Question: I work with bootstrap 3 and design mega menu navigation.
HTML:
'''
<div class="container">
<nav class="navbar navbar-default">
<div class="navbar-header">
<button class="navbar-toggle" type="button" data-toggle="collapse" data-target=".js-navbar-collapse"> <span class="sr-only">Toggle navigation</span>
<span class="icon-bar"></span>
<span class="icon-bar"></span>
<span class="icon-bar"></span>
</button> <a class="navbar-brand" href="#">MegaMenu</a>
</div>
<div class="collapse navbar-collapse js-navbar-collapse">
<ul class="nav navbar-nav">
<li class="dropdown mega-dropdown"> <a href="#" class="dropdown-toggle" data-toggle="dropdown">Collection <span class="glyphicon glyphicon-chevron-down pull-right"></span></a>
<ul class="dropdown-menu mega-dropdown-menu row">
<li class="col-sm-3">
<ul>
<li class="dropdown-header">New in Stores</li>
<div id="myCarousel" class="carousel slide" data-ride="carousel">
<div class="carousel-inner">
<div class="item active"> <a href="#"><img src="http://placehold.it/254x150/3498db/f5f5f5/&text=New+Collection" class="img-responsive" alt="product 1"></a>
<h4><small>Summer dress floral prints</small></h4>
<button class="btn btn-primary" type="button">49,99 EUR</button>
<button href="#" class="btn btn-default" type="button"><span class="glyphicon glyphicon-heart"></span> Add to Wishlist</button>
</div>
<!-- End Item -->
<div class="item"> <a href="#"><img src="http://placehold.it/254x150/ef5e55/f5f5f5/&text=New+Collection" class="img-responsive" alt="product 2"></a>
<h4><small>Gold sandals with shiny touch</small></h4>
<button class="btn btn-primary" type="button">9,99 EUR</button>
<button href="#" class="btn btn-default" type="button"><span class="glyphicon glyphicon-heart"></span> Add to Wishlist</button>
</div>
<!-- End Item -->
<div class="item"> <a href="#"><img src="http://placehold.it/254x150/2ecc71/f5f5f5/&text=New+Collection" class="img-responsive" alt="product 3"></a>
<h4><small>Denin jacket stamped</small></h4>
<button class="btn btn-primary" type="button">49,99 EUR</button>
<button href="#" class="btn btn-default" type="button"><span class="glyphicon glyphicon-heart"></span> Add to Wishlist</button>
</div>
<!-- End Item -->
</div>
<!-- End Carousel Inner -->
</div>
<!-- /.carousel -->
<li class="divider"></li>
<li><a href="#">View all Collection <span class="glyphicon glyphicon-chevron-right pull-right"></span></a>
</li>
</ul>
</li>
<li class="col-sm-3">
<ul>
<li class="dropdown-header">Dresses</li>
<li><a href="#">Unique Features</a>
</li>
<li><a href="#">Image Responsive</a>
</li>
<li><a href="#">Auto Carousel</a>
</li>
<li><a href="#">Newsletter Form</a>
</li>
<li><a href="#">Four columns</a>
</li>
<li class="divider"></li>
<li class="dropdown-header">Tops</li>
<li><a href="#">Good Typography</a>
</li>
</ul>
</li>
<li class="col-sm-3">
<ul>
<li class="dropdown-header">Jackets</li>
<li><a href="#">Easy to customize</a>
</li>
<li><a href="#">Glyphicons</a>
</li>
<li><a href="#">Pull Right Elements</a>
</li>
<li class="divider"></li>
<li class="dropdown-header">Pants</li>
<li><a href="#">Coloured Headers</a>
</li>
<li><a href="#">Primary Buttons & Default</a>
</li>
<li><a href="#">Calls to action</a>
</li>
</ul>
</li>
<li class="col-sm-3">
<ul>
<li class="dropdown-header">Accessories</li>
<li><a href="#">Default Navbar</a>
</li>
<li><a href="#">Lovely Fonts</a>
</li>
<li><a href="#">Responsive Dropdown </a>
</li>
<li class="divider"></li>
<li class="dropdown-header">Newsletter</li>
<form class="form" role="form">
<div class="form-group">
<label class="sr-only" for="email">Email address</label>
<input type="email" class="form-control" id="email" placeholder="Enter email">
</div>
<button type="submit" class="btn btn-primary btn-block">Sign in</button>
</form>
</ul>
</li>
</ul>
</li>
</ul>
<ul class="nav navbar-nav">
<li class="dropdown mega-dropdown"> <a href="#" class="dropdown-toggle" data-toggle="dropdown">Collection 2<span class="glyphicon glyphicon-chevron-down pull-right"></span></a>
<ul class="dropdown-menu mega-dropdown-menu row">
<li class="col-sm-3">
<ul>
<li class="dropdown-header">New in Stores</li>
<div id="myCarousel" class="carousel slide" data-ride="carousel">
<div class="carousel-inner">
<div class="item active"> <a href="#"><img src="http://placehold.it/254x150/3498db/f5f5f5/&text=New+Collection" class="img-responsive" alt="product 1"></a>
<h4><small>Summer dress floral prints</small></h4>
<button class="btn btn-primary" type="button">49,99 EUR</button>
<button href="#" class="btn btn-default" type="button"><span class="glyphicon glyphicon-heart"></span> Add to Wishlist</button>
</div>
<!-- End Item -->
<div class="item"> <a href="#"><img src="http://placehold.it/254x150/ef5e55/f5f5f5/&text=New+Collection" class="img-responsive" alt="product 2"></a>
<h4><small>Gold sandals with shiny touch</small></h4>
<button class="btn btn-primary" type="button">9,99 EUR</button>
<button href="#" class="btn btn-default" type="button"><span class="glyphicon glyphicon-heart"></span> Add to Wishlist</button>
</div>
<!-- End Item -->
<div class="item"> <a href="#"><img src="http://placehold.it/254x150/2ecc71/f5f5f5/&text=New+Collection" class="img-responsive" alt="product 3"></a>
<h4><small>Denin jacket stamped</small></h4>
<button class="btn btn-primary" type="button">49,99 EUR</button>
<button href="#" class="btn btn-default" type="button"><span class="glyphicon glyphicon-heart"></span> Add to Wishlist</button>
</div>
<!-- End Item -->
</div>
<!-- End Carousel Inner -->
</div>
<!-- /.carousel -->
<li class="divider"></li>
<li><a href="#">View all Collection <span class="glyphicon glyphicon-chevron-right pull-right"></span></a>
</li>
</ul>
</li>
<li class="col-sm-3">
<ul>
<li class="dropdown-header">Dresses</li>
<li><a href="#">Unique Features</a>
</li>
<li><a href="#">Image Responsive</a>
</li>
<li><a href="#">Auto Carousel</a>
</li>
<li><a href="#">Newsletter Form</a>
</li>
<li><a href="#">Four columns</a>
</li>
<li class="divider"></li>
<li class="dropdown-header">Tops</li>
<li><a href="#">Good Typography</a>
</li>
</ul>
</li>
<li class="col-sm-3">
<ul>
<li class="dropdown-header">Jackets</li>
<li><a href="#">Easy to customize</a>
</li>
<li><a href="#">Glyphicons</a>
</li>
<li><a href="#">Pull Right Elements</a>
</li>
<li class="divider"></li>
<li class="dropdown-header">Pants</li>
<li><a href="#">Coloured Headers</a>
</li>
<li><a href="#">Primary Buttons & Default</a>
</li>
<li><a href="#">Calls to action</a>
</li>
</ul>
</li>
<li class="col-sm-3">
<ul>
<li class="dropdown-header">Accessories</li>
<li><a href="#">Default Navbar</a>
</li>
<li><a href="#">Lovely Fonts</a>
</li>
<li><a href="#">Responsive Dropdown </a>
</li>
<li class="divider"></li>
<li class="dropdown-header">Newsletter</li>
<form class="form" role="form">
<div class="form-group">
<label class="sr-only" for="email">Email address</label>
<input type="email" class="form-control" id="email" placeholder="Enter email">
</div>
<button type="submit" class="btn btn-primary btn-block">Sign in</button>
</form>
</ul>
</li>
</ul>
</li>
</ul>
</div>
<!-- /.nav-collapse -->
</nav>
</div>
'''
CSS:
'''
body {
font-family:'Open Sans', 'sans-serif';
background:#f0f0f0;
}
.navbar-nav>li>.dropdown-menu {
margin-top:20px;
border-top-left-radius:4px;
border-top-right-radius:4px;
}
.navbar-default .navbar-nav>li>a {
width:200px;
font-weight:bold;
}
.mega-dropdown {
position: static !important;
width:100%;
}
.mega-dropdown-menu {
padding: 20px 0px;
width: 100%;
box-shadow: none;
-webkit-box-shadow: none;
}
.mega-dropdown-menu:before {
content:"";
border-bottom: 15px solid #fff;
border-right: 17px solid transparent;
border-left: 17px solid transparent;
position: absolute;
top: -15px;
left: 285px;
z-index: 10;
}
.mega-dropdown-menu:after {
content:"";
border-bottom: 17px solid #ccc;
border-right: 19px solid transparent;
border-left: 19px solid transparent;
position: absolute;
top: -17px;
left: 283px;
z-index: 8;
}
.mega-dropdown-menu > li > ul {
padding: 0;
margin: 0;
}
.mega-dropdown-menu > li > ul > li {
list-style: none;
}
.mega-dropdown-menu > li > ul > li > a {
display: block;
padding: 3px 20px;
clear: both;
font-weight: normal;
line-height: 1.428571429;
color: #999;
white-space: normal;
}
.mega-dropdown-menu > li ul > li > a:hover, .mega-dropdown-menu > li ul > li > a:focus {
text-decoration: none;
color: #444;
background-color: #f5f5f5;
}
.mega-dropdown-menu .dropdown-header {
color: #428bca;
font-size: 18px;
font-weight:bold;
}
.mega-dropdown-menu form {
margin:3px 20px;
}
.mega-dropdown-menu .form-group {
margin-bottom: 3px;
}
'''
Now, i ahve two '<ul>' for navigation menu . in both i see one 'sub menu'. me mean is if i click in collection Or collection 2 i see one sub menu.
how do can i fix this ?
: 'click on collection and collection 2 u see one submenu bottom of collection not for collection 2.'

> Note: The Position of the arrow is to be changed. For both the dropdowns, the upward arrows indicate the same position. This position is to be changed like
1. First Dropdown: http://i.imgur.com/Vklu5c1.png
2. Second Dropdown: http://i.imgur.com/97Lhca3.png
<URL>
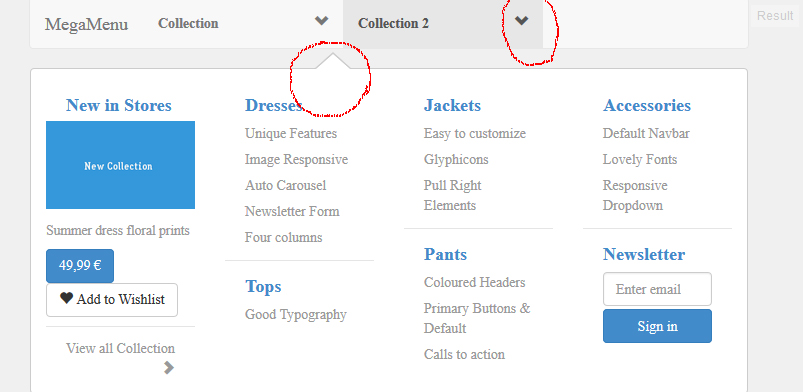
Answer: The issue occurs because the css triangle is being positioned relative to overall 'navbar'. As this element's position does not change, the triangle does to reposition itself.
The ideal solution is to embed the triangle within the currently selected item. To achieve this remove
'''
.mega-dropdown-menu:before {
content:"";
border-bottom: 15px solid #fff;
border-right: 17px solid transparent;
border-left: 17px solid transparent;
position: relative;
top: -15px;
left: 150px;
z-index: 10;
}
.mega-dropdown-menu:after {
content:"";
border-bottom: 17px solid #ccc;
border-right: 19px solid transparent;
border-left: 19px solid transparent;
position: absolute;
top: -17px;
left: 283px;
z-index: 8;
}
'''
and replace with
'''
.open .dropdown-toggle:after {
border-bottom: 15px solid #fff;
border-left: 17px solid transparent;
border-right: 17px solid transparent;
content: "";
left: 163px;
position: absolute;
bottom: -21px;
z-index: 1500;
}
.open .dropdown-toggle span:after {
border-bottom: 17px solid #ccc;
border-left: 19px solid transparent;
border-right: 19px solid transparent;
content: "";
left: -10px;
position: absolute;
bottom: -41px;
z-index: 8;
}
'''
This attaches the triangle to the text and down arrows, and positions it relative to these elements.
Fiddle - <URL>
Update: In the above the triangle remains in place when sizing down. To workaround this, wrap with above code with a media query.
'''
@media (min-width: 768px) {
}
'''
Fiddle - <URL>